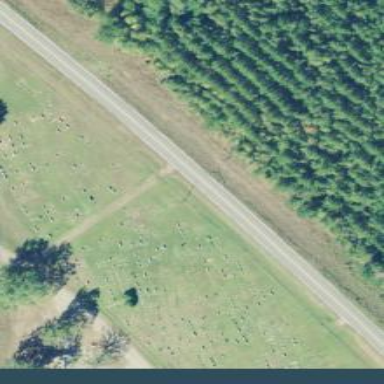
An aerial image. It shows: Cemetery enclosed by fence.